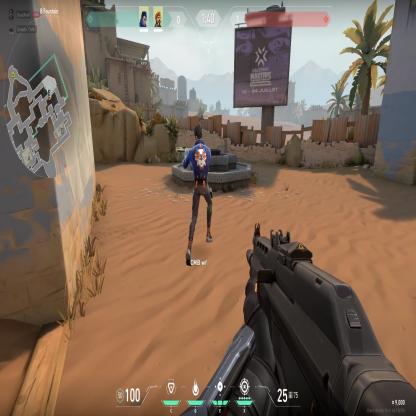
Label: teammate